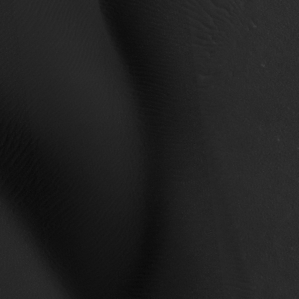
Label: non_frost